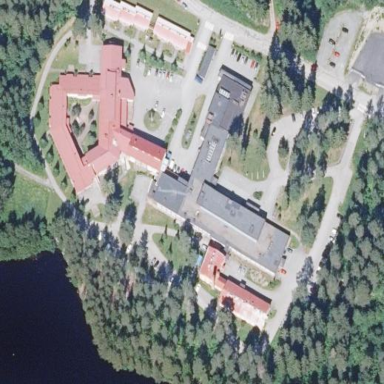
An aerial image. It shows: Hospital providing healthcare services.